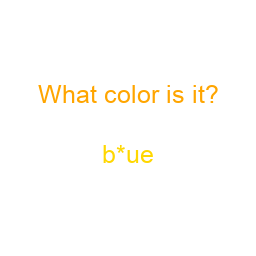
Color: gold
Color name shown: blue
Background color: white
Question text color: orange